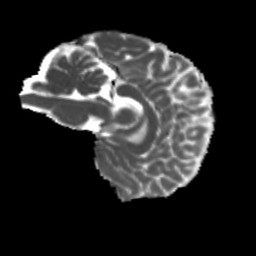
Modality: MD
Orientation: sagittal
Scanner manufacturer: siemens
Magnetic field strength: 3 T
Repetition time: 4 s
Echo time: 0.0594 s